Field crop: tomato
Growth stage: 1
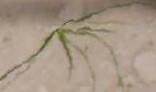
Species: cyperus